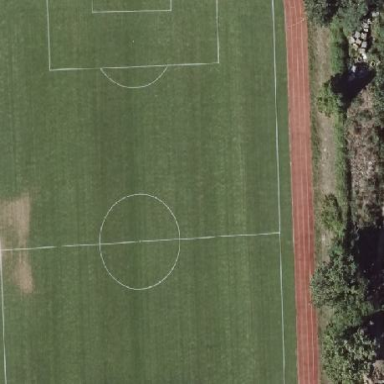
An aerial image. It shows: Soccer pitch with grass surface for leisure and sports.